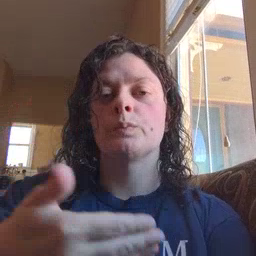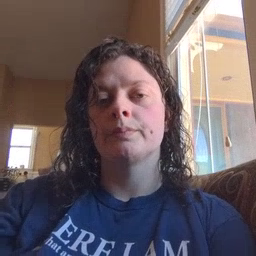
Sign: bedroom